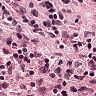
Metastatic tissue present: no